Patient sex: M
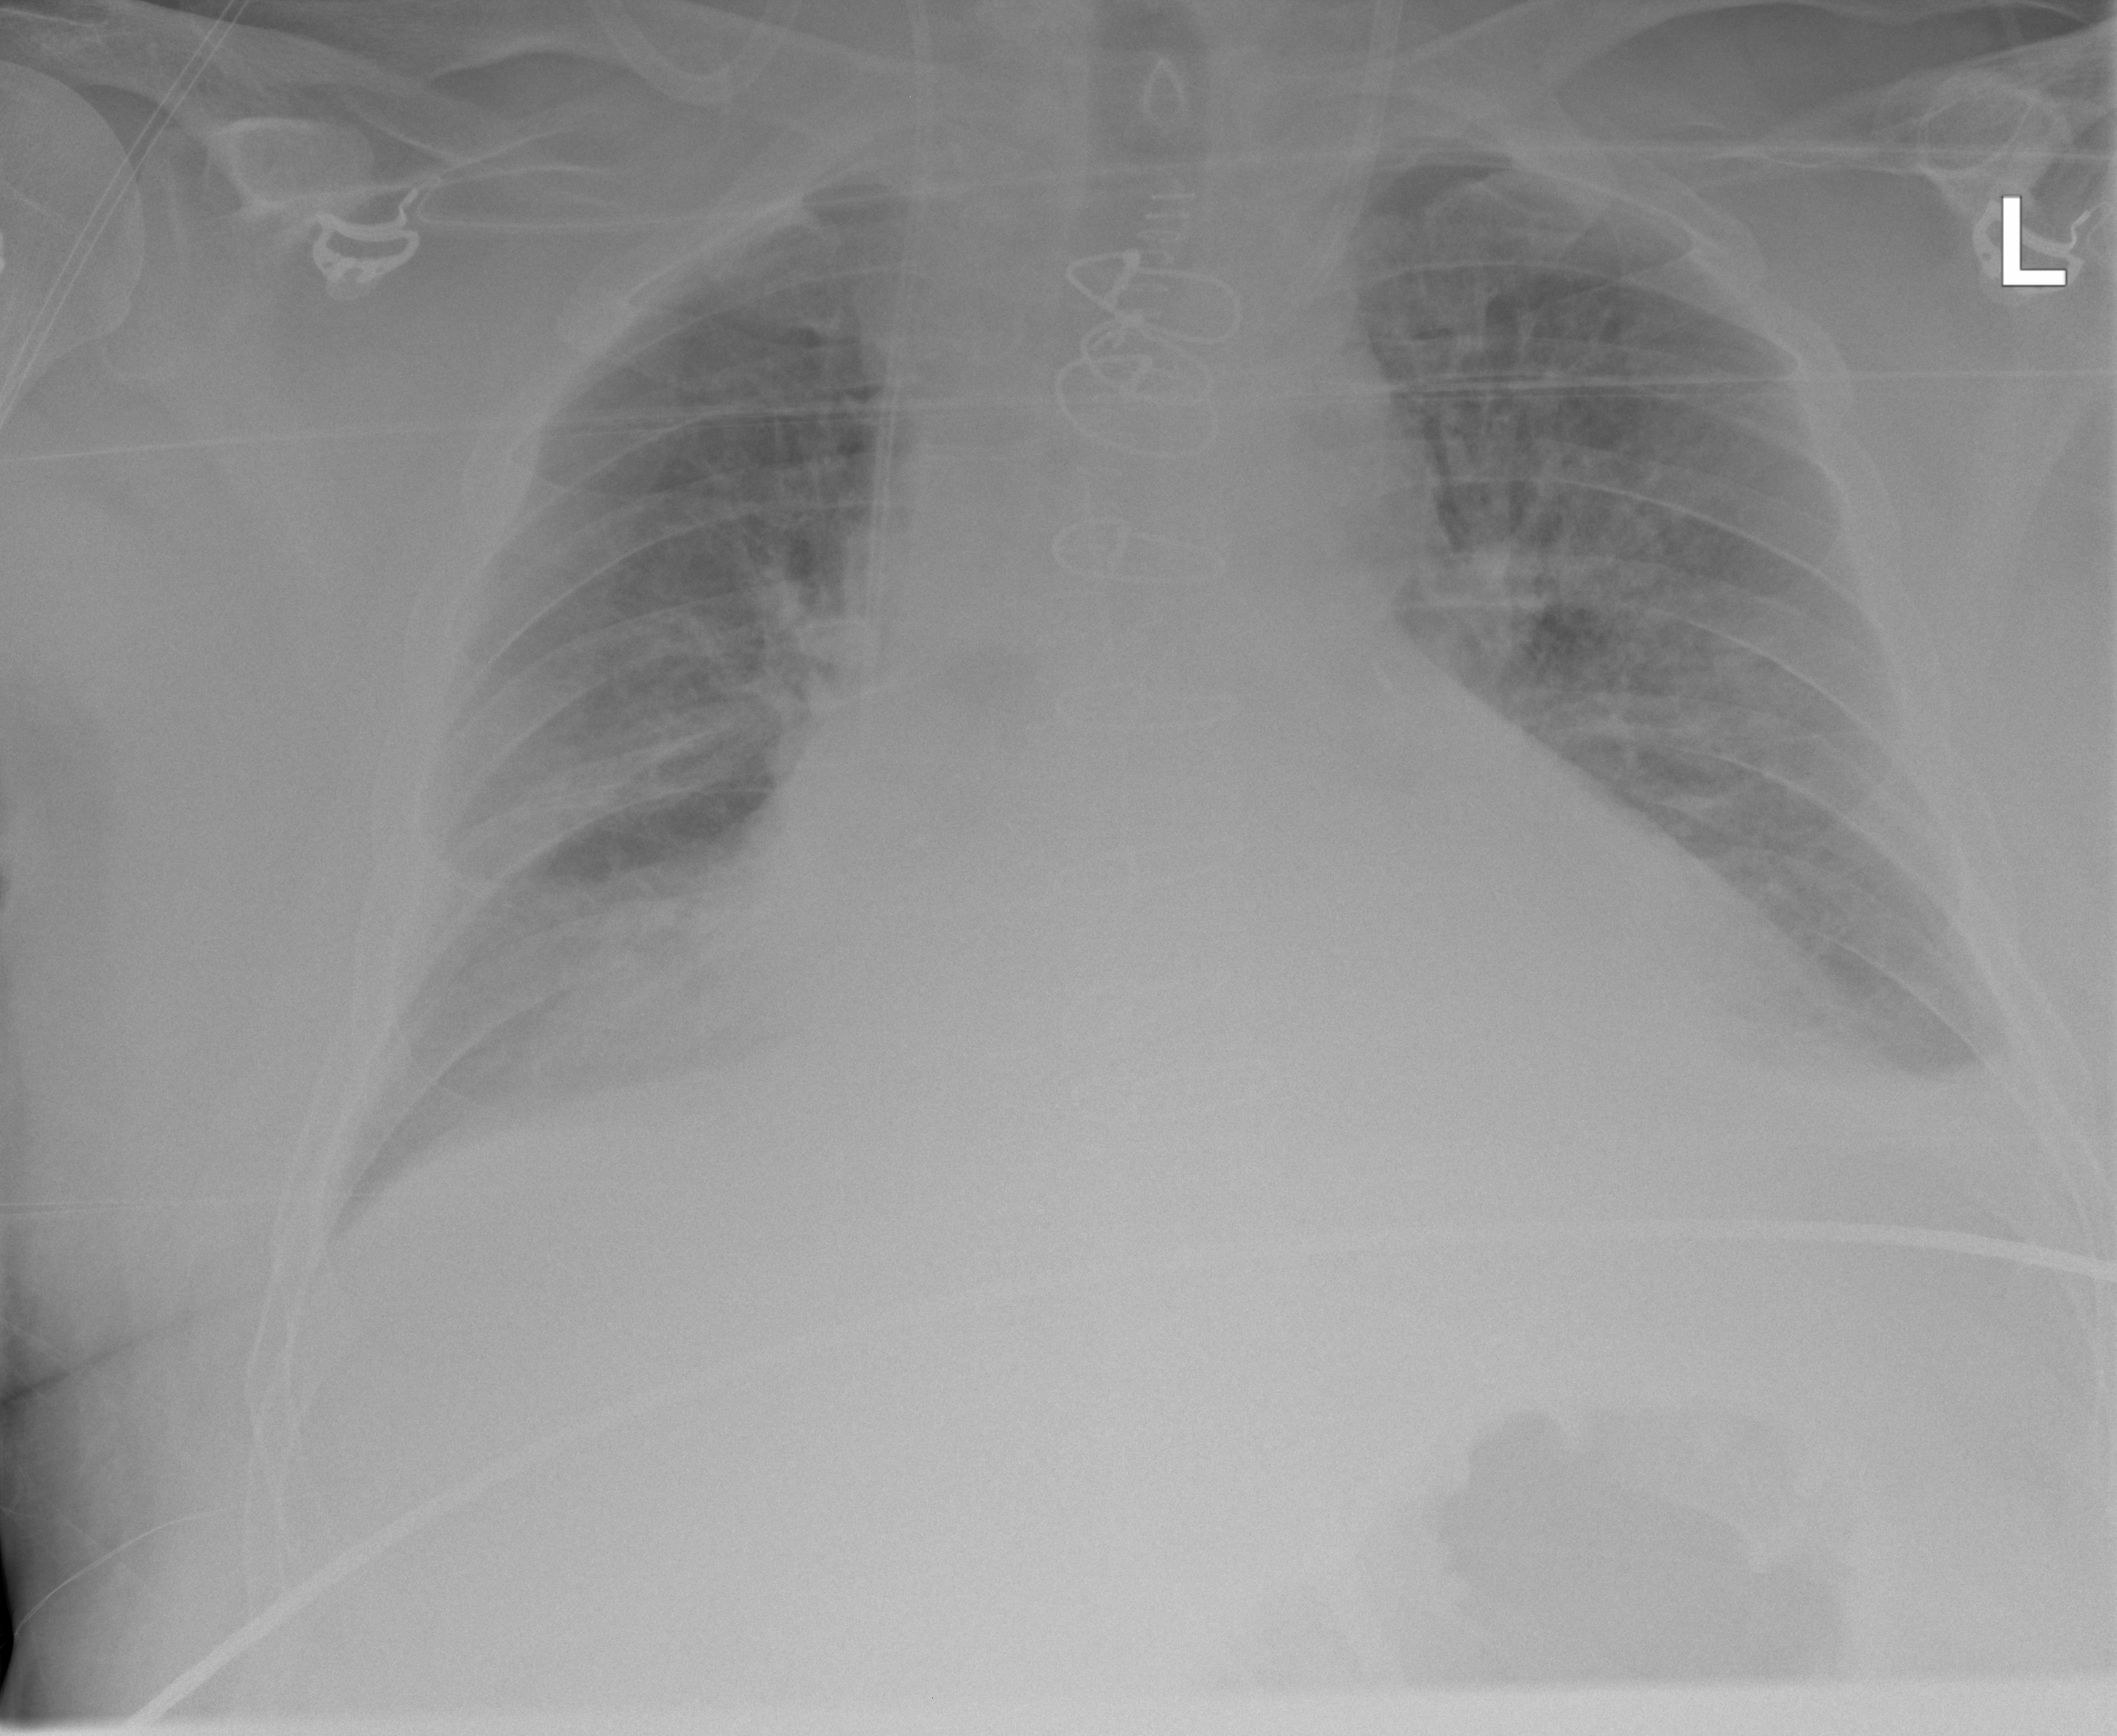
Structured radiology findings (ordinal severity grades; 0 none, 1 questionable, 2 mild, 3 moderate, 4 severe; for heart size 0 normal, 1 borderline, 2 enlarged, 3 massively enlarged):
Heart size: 3
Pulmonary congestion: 3
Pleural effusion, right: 2
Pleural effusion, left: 2
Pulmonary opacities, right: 2
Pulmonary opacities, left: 2
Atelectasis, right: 2
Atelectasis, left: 2